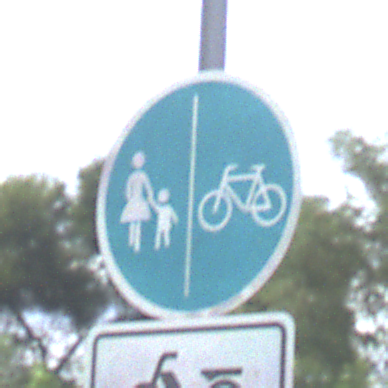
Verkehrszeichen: GetrennterRadUndGehwegRadwegRechts
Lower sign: EinspurigeFahrzeugeFrei2
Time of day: Midday
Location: Outdoor (Nature)
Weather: PartlyCloudy
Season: NotSpecified
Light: Natural